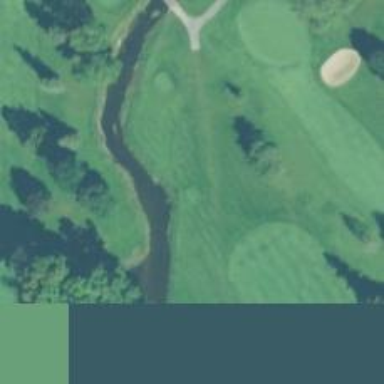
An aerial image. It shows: Golf tee.